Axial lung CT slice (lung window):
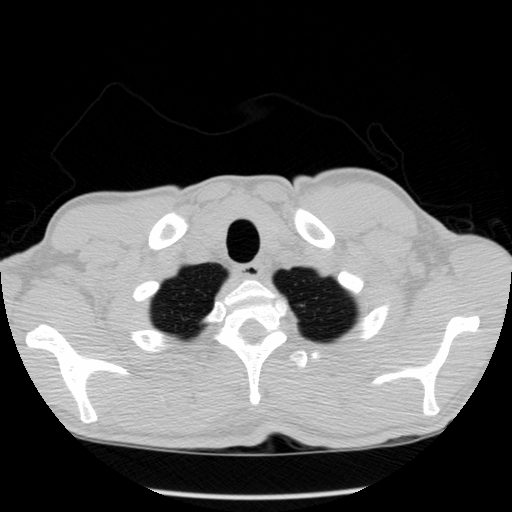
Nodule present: no